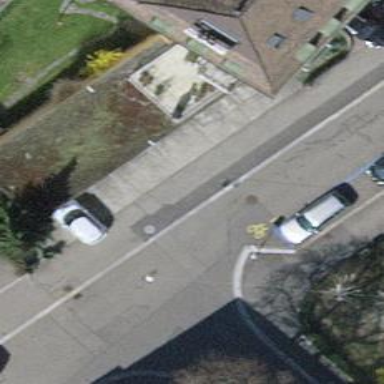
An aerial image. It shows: Residential road with asphalt surface. It has sidewalks on both sides and opposite cycleway.